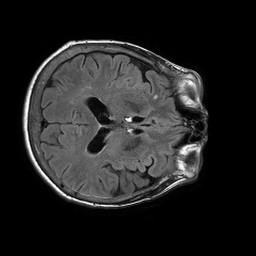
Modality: FLAIR
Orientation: axial
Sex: female
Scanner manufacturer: philips
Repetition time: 11 s
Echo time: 0.125 s